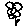
Label: flower